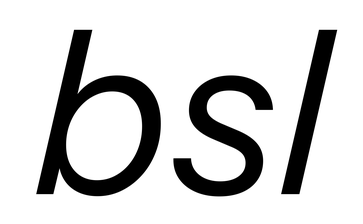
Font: InstrumentSans-Italic_Italic